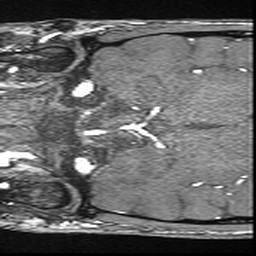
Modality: angio
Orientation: coronal
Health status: ill
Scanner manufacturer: siemens
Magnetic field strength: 3 T
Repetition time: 0.021 s
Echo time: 0.00343 s